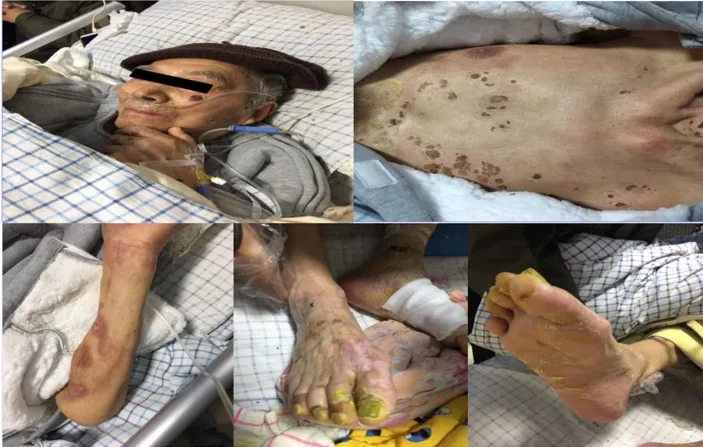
Skin conditions on the 39th day of hospitalization.
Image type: medical_photograph (skin_photograph)